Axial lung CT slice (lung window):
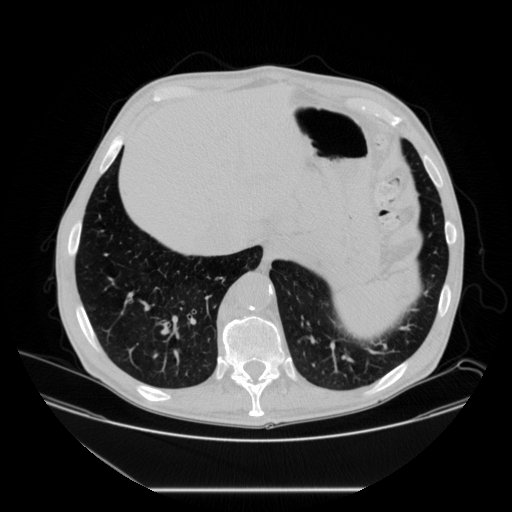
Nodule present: no